Question: I have a website with login and register forms using custom HDI Membership provider where Users can login or register new account.
Now I have a desktop software and trying to have two forms for login and register where my users can able to login or register for user convenience and not by going to the website and make them register online.
So, I have these to know in order to go further.
1) Can I use HDI membership provider as I have used it in my web application?
If so how can I do that?
As previously I have done and I faced many problems and still didn't get clarified <URL>
2) If No, how do I make use in order to make use the same HDI Membership.
Finally I need to use the same database for my desktop software as well as my web application with all the possibilities (i.e. I need to validate each parameter of my membership class).
I am able to register the user but it is not using the Membership and I'm unable to know why it is not picking up the membership provider from the app.config file.
Once again I am providing my Users database Structure:

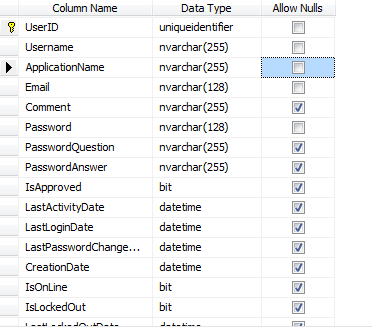
Answer: You can use the membership provider in a Windows Forms application fairly easily.
However, without more details on the source of the HDI Membership provider, it will be difficult to provide exact instructions.
You can try the following instructions to see if they will work for you:
1) Add a reference to System.Web to your windows forms application.
2) Add an 'Imports System.Web.Security' to the code file(s) where you want to use the provider.
3) Call the 'Membership' methods as you do in the web, i.e. 'Memebership.ValidateUser(user, password)'.
4) Add a 'system.web' block to your Windows Forms app.config file (within the 'configuration' section) and then copy the 'membership' block from your web.config file to this block. For example:
'''
<configuration>
<system.web>
<membership defaultProvider="HDIMembershipProvider">
<providers>
<clear/>
<add name="HDIMembershipProvider" type="frmStartup.HDIMembershipProvider, frmStartup"/>
</providers>
</membership>
</system.web>
</configuration>
'''
5) You will probably need to add a reference to the assembly, project, or code that contains the HDI Membership Provider.
Your app.config has two problems:
1) The appSettings section must be exactly as follows (your current appSettings has "Application Name" as the key while your code uses "ApplicationName"):
'''
<appSettings>
<add key="ApplicationName" value="/gAnnotation" />
</appSettings>
'''
2) The membership section must be exactly as follows (the type must specify the fully qualified type name followed by the name of the assembly the type lives in and the defaultProvider must match the name in the added provider):
'''
<membership defaultProvider="HDIMembershipProvider">
<providers>
<clear/>
<add name="HDIMembershipProvider" type="frmStartup.HDIMembershipProvider, frmStartup"/>
</providers>
</membership>
'''
If you modify your app.config exactly as shown above, your application will work (I have tested it and verified that creating a user and logging in works).